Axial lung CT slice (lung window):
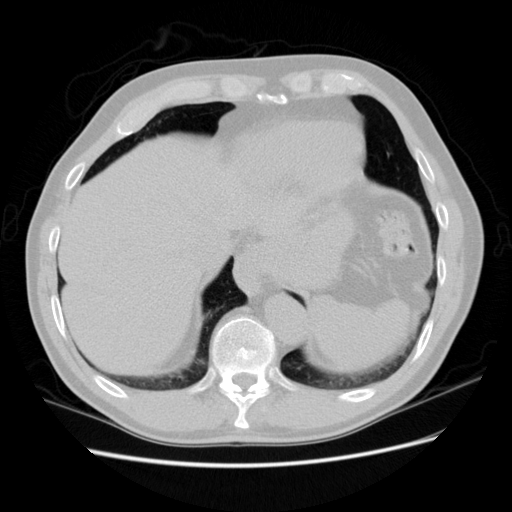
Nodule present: no